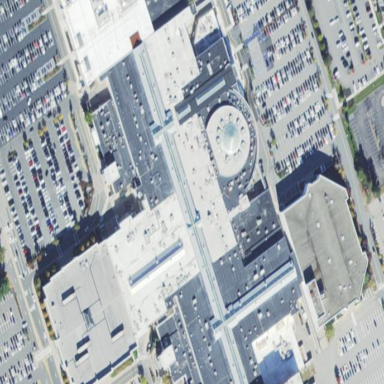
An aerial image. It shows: Mall building.